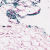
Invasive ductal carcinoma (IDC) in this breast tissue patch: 0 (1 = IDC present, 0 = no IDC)